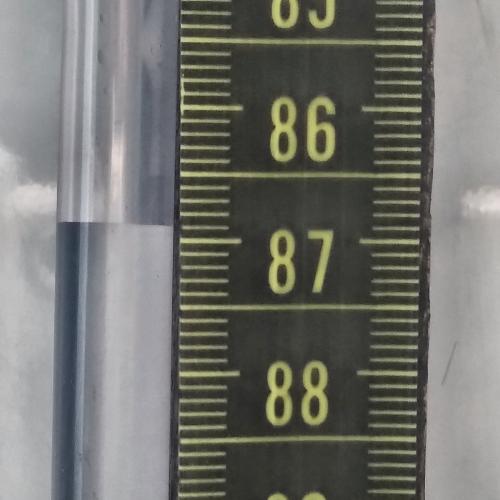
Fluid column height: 86.9 cm